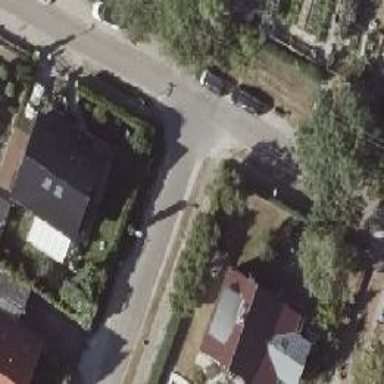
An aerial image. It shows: Residential road with asphalt surface. Sidewalk is present on the left side.